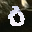
Label: 0